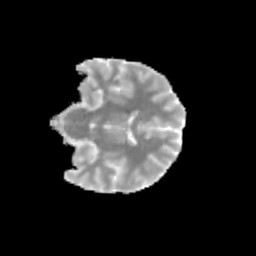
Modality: MD
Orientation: coronal
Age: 12
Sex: male
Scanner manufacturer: siemens
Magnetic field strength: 3 T
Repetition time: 3.8 s
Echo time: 0.07 s